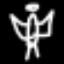
Label: angel